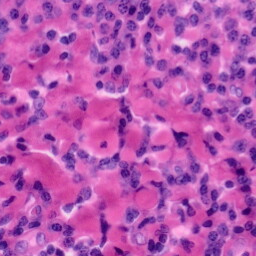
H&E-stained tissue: Tonsil